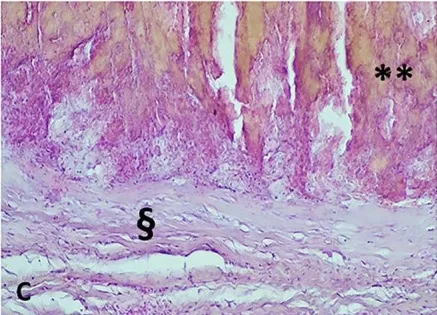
Photomicrographs of the vascular lesion. Note the lacking of muscular layer () and blood congestion (H&E, 20x);. Phlebo-thrombotic material is characterized by numerous red blood cells alternating with layers of fibrin (Zahn's lines) (**), and ,initial adhesion/organization ( ) (H&E, 40x).
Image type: pathology (h&e)